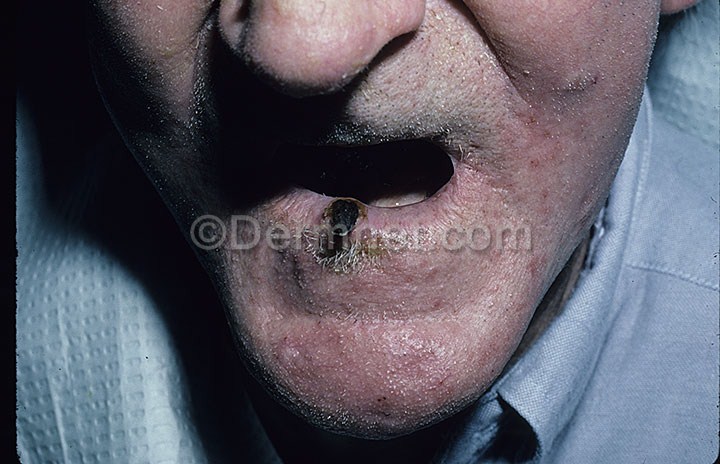
Disease: Actinic Keratosis Basal Cell Carcinoma and other Malignant Lesions